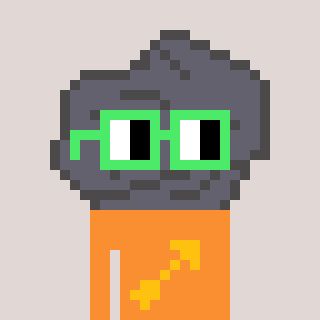
a pixel art character with square light green glasses, a rock-shaped head and a orange-colored body on a warm background